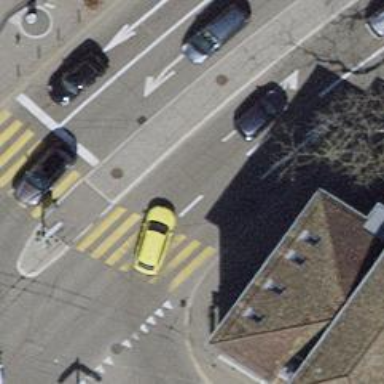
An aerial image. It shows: Crossing with traffic signals.